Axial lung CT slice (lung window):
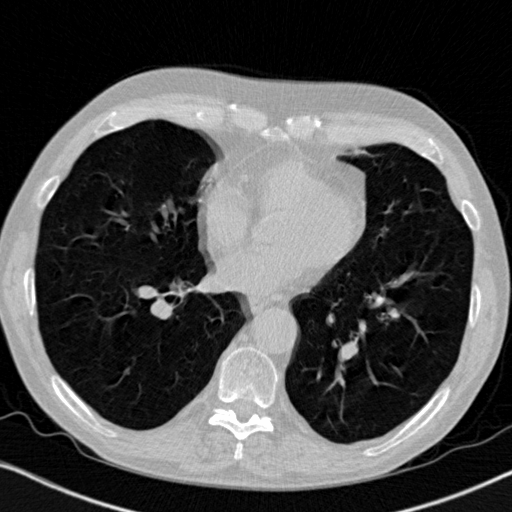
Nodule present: no